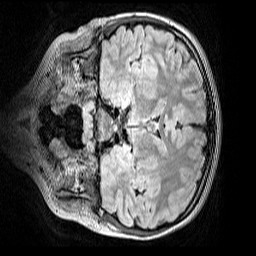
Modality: FLAIR
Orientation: coronal
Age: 9
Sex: female
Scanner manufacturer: siemens
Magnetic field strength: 3 T
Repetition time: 5 s
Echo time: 0.388 s